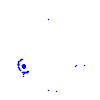
Particle: electron